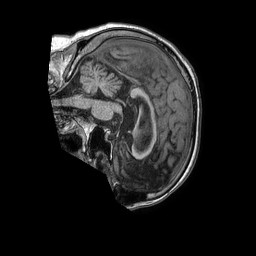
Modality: T1w
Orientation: sagittal
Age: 64
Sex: male
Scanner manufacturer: philips
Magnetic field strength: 1.5 T
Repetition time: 0.007619 s
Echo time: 0.003464 s